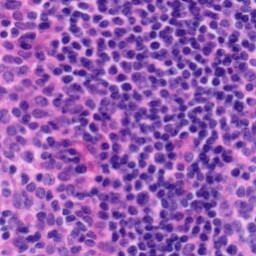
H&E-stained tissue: Tonsil